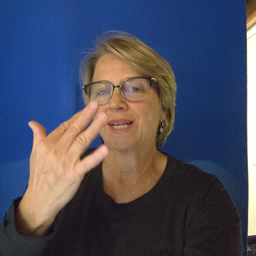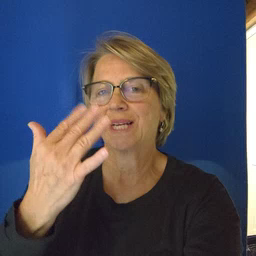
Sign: finger